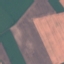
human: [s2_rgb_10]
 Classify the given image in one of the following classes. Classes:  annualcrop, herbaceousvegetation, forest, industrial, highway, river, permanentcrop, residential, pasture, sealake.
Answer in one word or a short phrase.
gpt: AnnualCrop